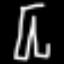
Label: pants